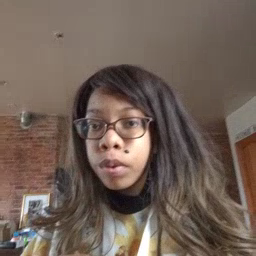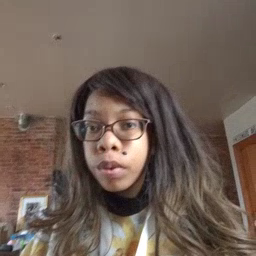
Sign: bug